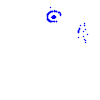
Particle: kaon